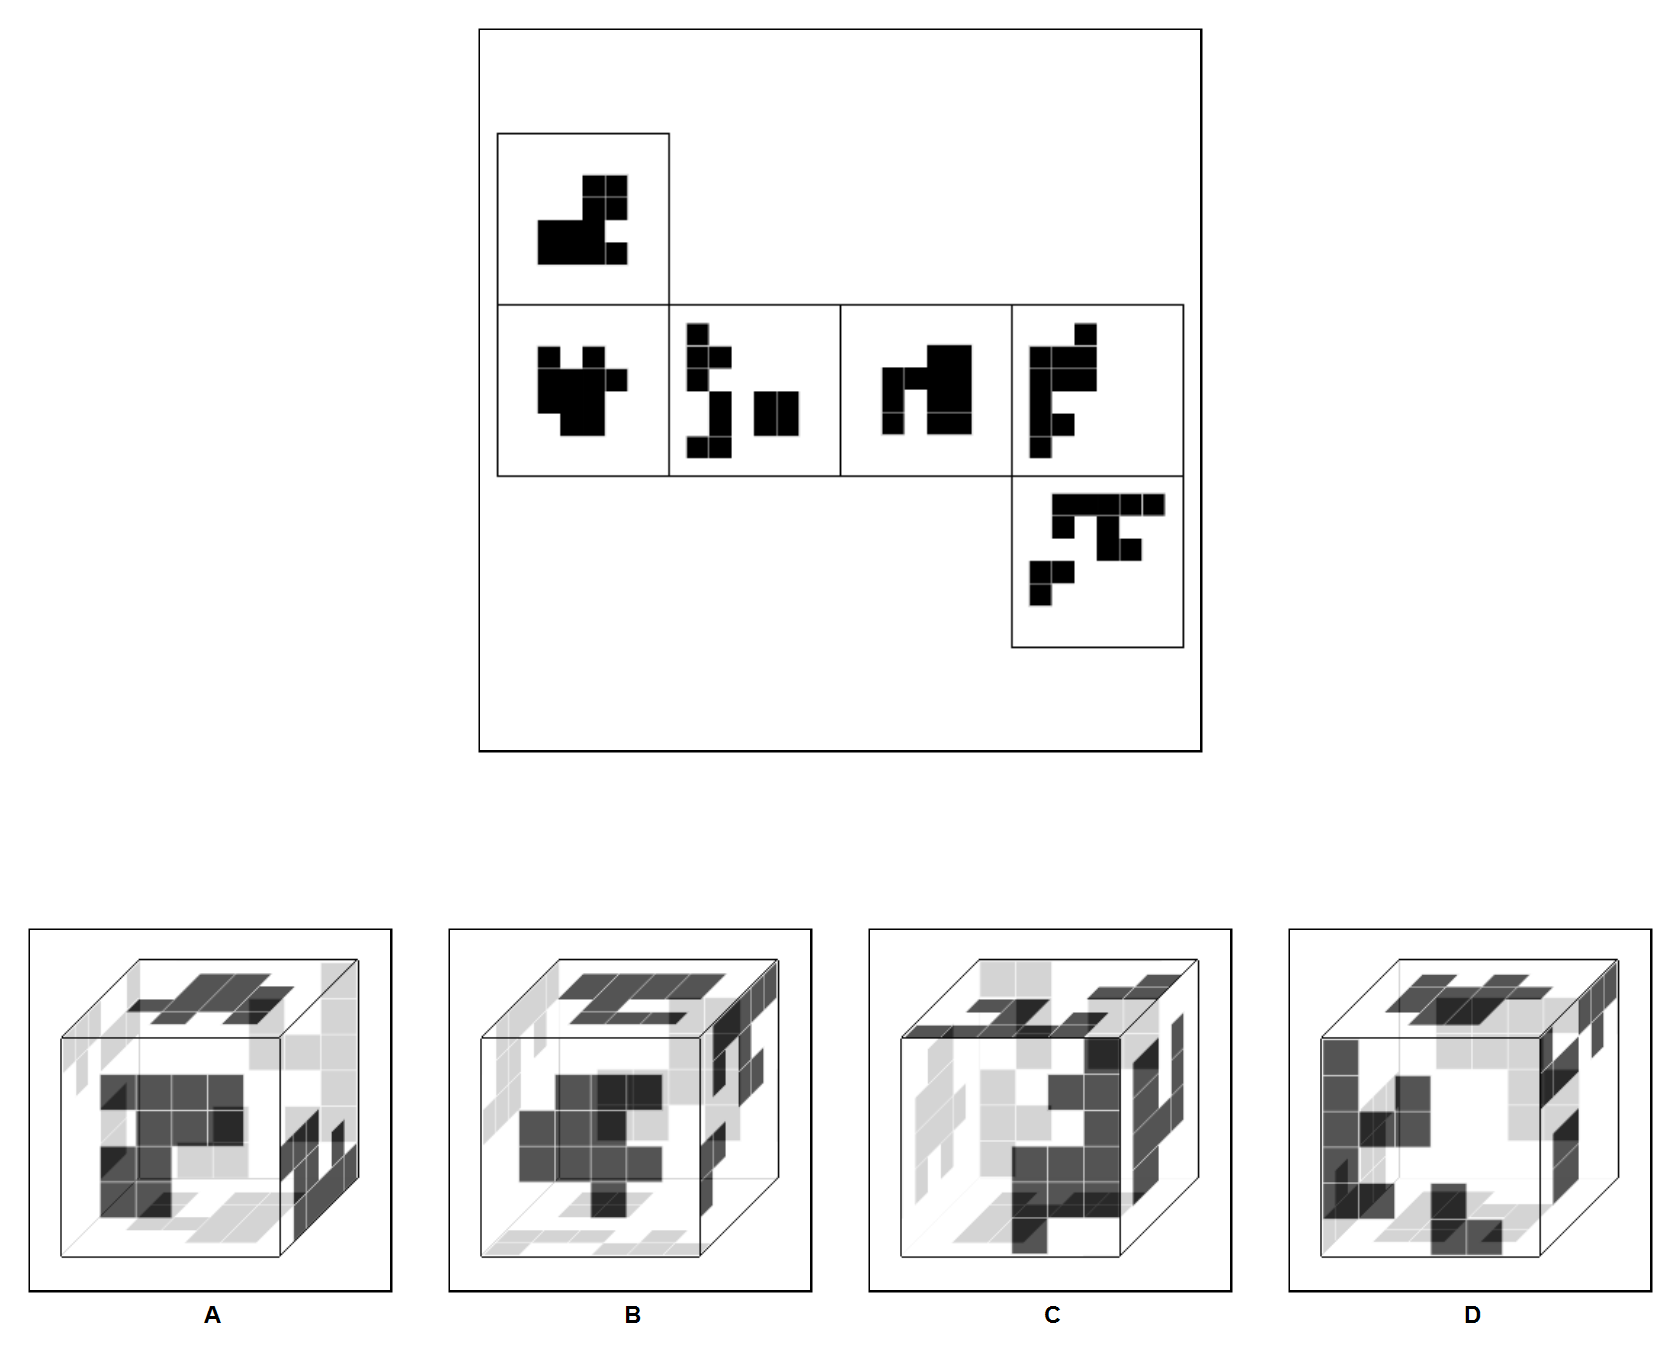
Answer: B